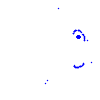
Particle: pion